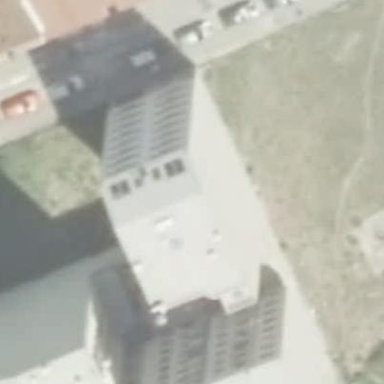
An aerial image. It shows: Part of building.